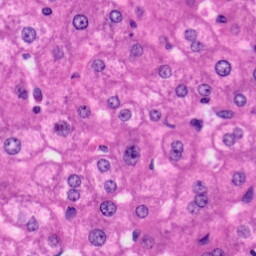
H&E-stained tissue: Liver